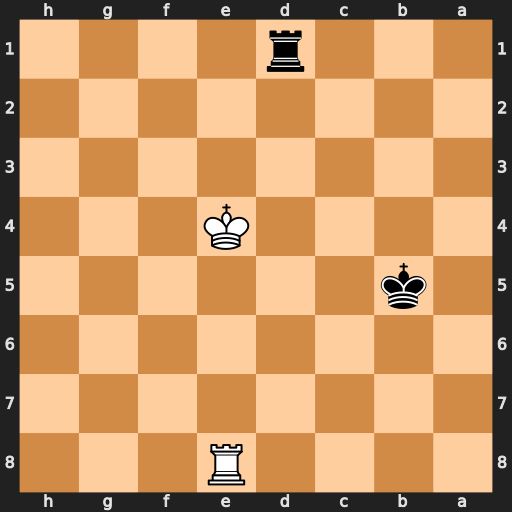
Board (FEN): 4R3/8/8/1k6/4K3/8/8/3r4
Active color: b
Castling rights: -
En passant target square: -
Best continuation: Re1+ Kf5 Rxe8